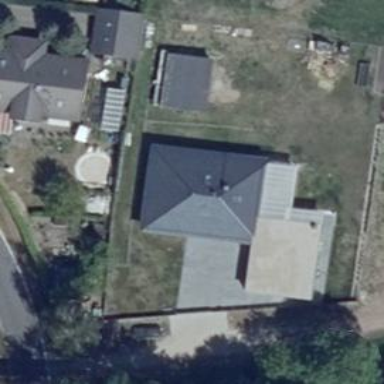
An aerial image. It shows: Detached building.